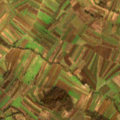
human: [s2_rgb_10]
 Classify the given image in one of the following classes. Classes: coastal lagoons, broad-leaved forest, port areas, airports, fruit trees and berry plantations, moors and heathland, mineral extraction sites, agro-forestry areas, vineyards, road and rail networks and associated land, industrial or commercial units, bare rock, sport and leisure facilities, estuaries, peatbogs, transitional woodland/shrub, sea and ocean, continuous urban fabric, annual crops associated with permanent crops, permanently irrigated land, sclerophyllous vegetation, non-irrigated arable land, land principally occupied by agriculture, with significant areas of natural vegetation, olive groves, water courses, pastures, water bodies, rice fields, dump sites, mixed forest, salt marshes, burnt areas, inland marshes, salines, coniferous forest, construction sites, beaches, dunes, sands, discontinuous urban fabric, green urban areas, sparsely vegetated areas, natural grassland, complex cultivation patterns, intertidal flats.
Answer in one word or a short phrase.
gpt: non-irrigated arable land, land principally occupied by agriculture, with significant areas of natural vegetation